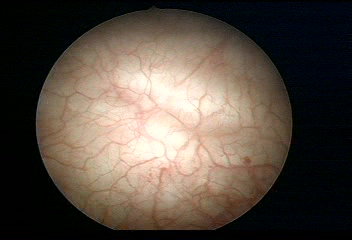
Modality: WLC
Class: Normal mucosa
Bladder cancer association: No